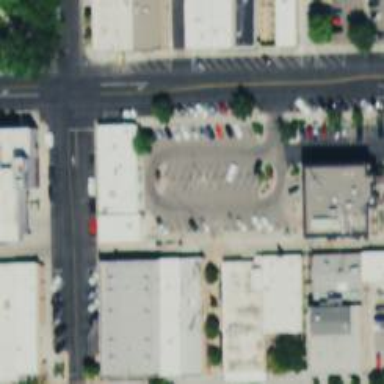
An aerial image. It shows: Parking space.